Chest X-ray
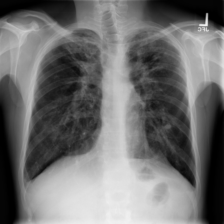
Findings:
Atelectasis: negative
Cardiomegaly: negative
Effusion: negative
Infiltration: negative
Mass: negative
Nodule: positive
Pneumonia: negative
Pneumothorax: negative
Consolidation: negative
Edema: negative
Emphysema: negative
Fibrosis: positive
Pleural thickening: negative
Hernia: negative